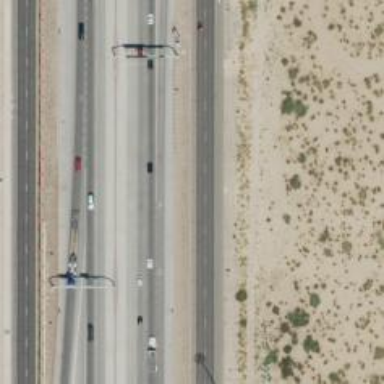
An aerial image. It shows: Motorway.